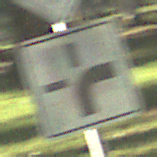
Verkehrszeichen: VerlaufVorfahrtsstrasse3
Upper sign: Vorfahrtsstrasse
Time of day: MorningAfternoon
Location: Outdoor (Nature)
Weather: Clear
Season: NotSpecified
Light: Natural